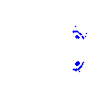
Particle: electron